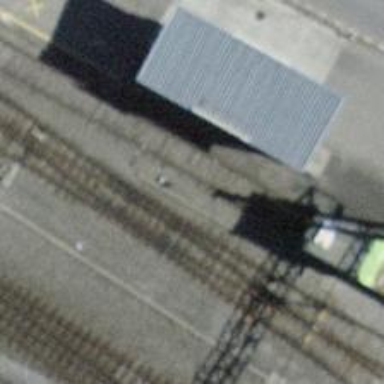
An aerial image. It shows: Railway switch.